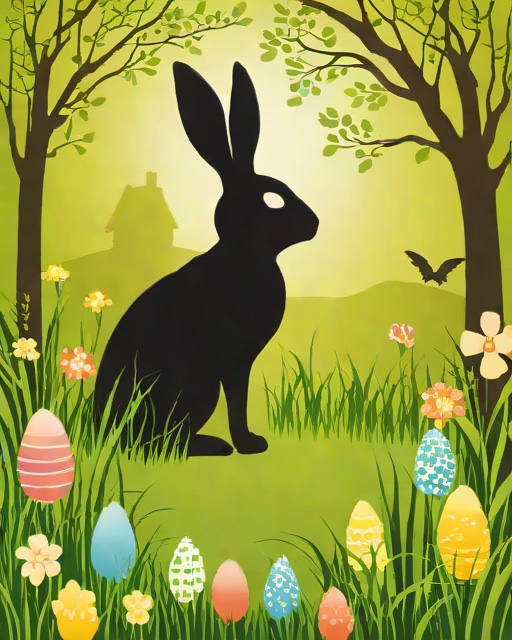
Category: Easter